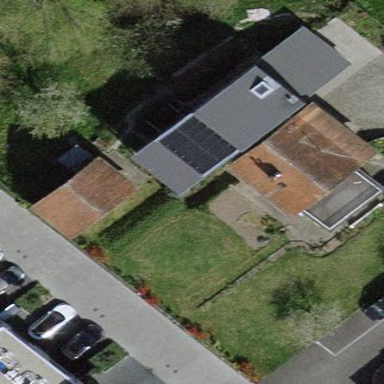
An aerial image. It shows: Garden surrounded by fence.